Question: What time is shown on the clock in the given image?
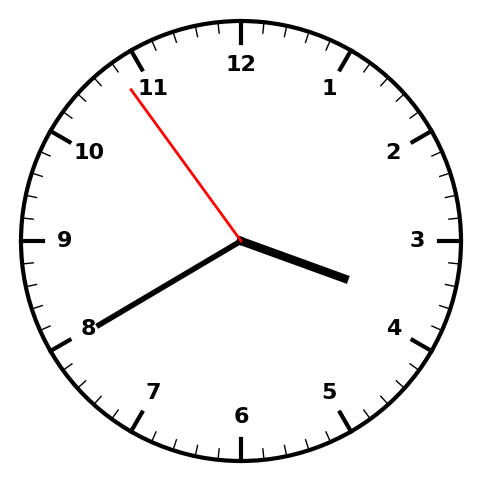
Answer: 03:39:54